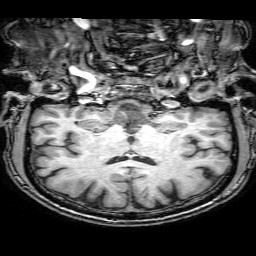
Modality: T1w
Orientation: sagittal
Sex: male
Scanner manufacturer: philips
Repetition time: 0.008228 s
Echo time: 0.00378 s